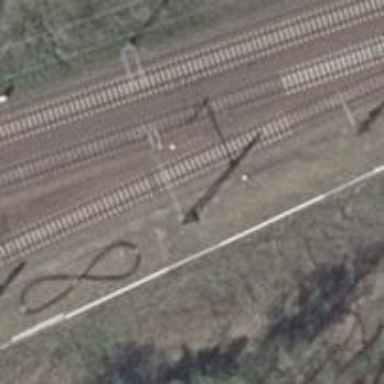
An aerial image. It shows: Railway track with contact line for electrification.